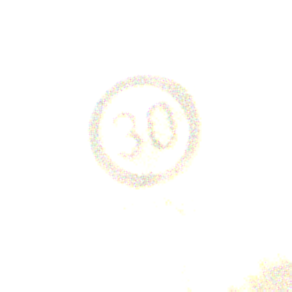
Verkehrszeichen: EndeZone30
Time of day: Night
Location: Outdoor (Nature)
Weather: Clear
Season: NotSpecified
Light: Natural